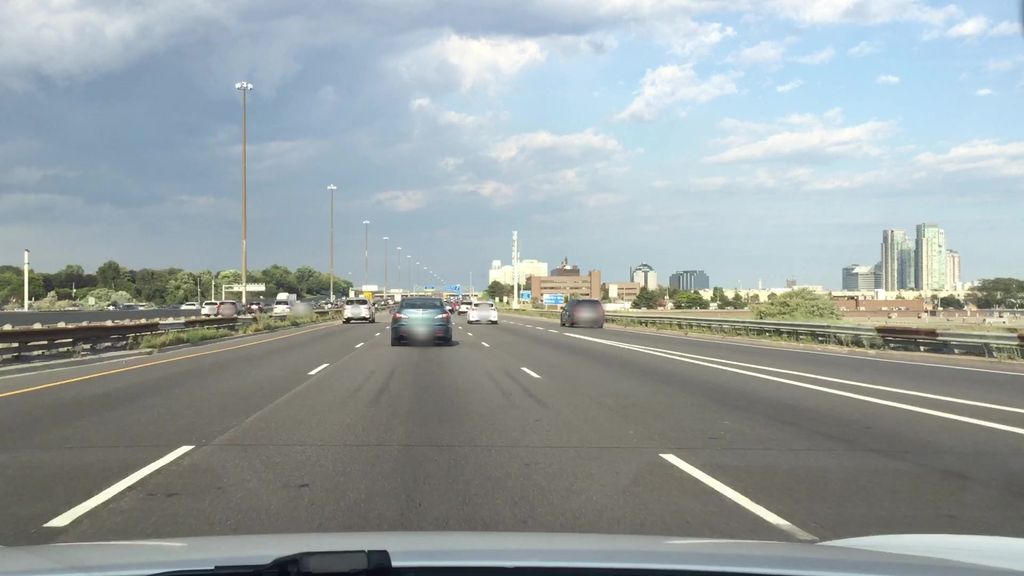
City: toronto